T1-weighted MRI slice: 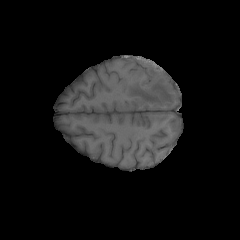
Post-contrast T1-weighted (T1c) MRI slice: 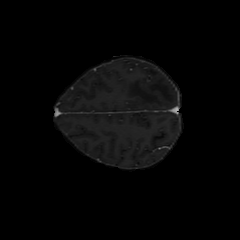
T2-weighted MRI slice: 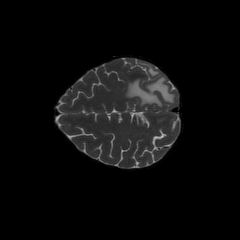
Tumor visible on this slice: yes